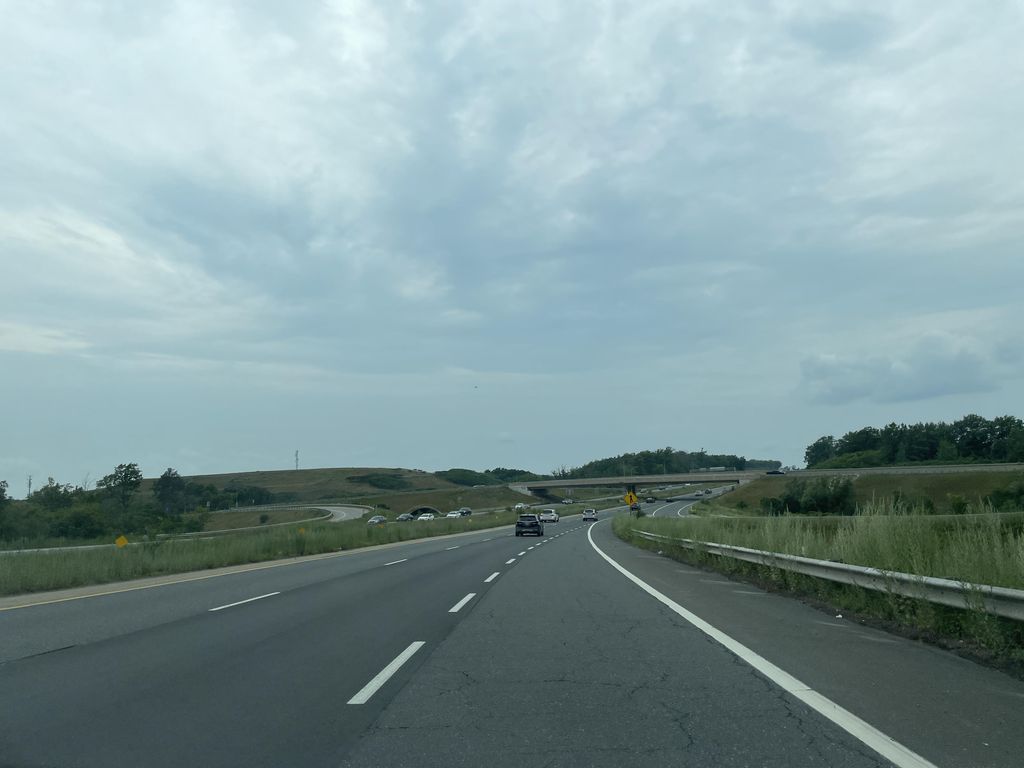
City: hamilton